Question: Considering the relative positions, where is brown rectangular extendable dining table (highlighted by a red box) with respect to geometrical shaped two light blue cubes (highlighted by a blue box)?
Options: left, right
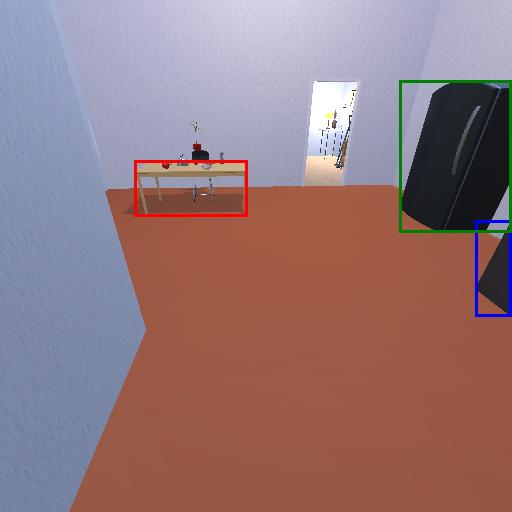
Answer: left